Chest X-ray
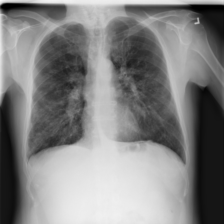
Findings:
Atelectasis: negative
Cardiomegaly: negative
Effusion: negative
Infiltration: negative
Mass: negative
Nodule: negative
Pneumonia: negative
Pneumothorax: negative
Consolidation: negative
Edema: negative
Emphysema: negative
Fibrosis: positive
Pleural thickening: negative
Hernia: negative